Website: crate-barrel
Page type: review-order
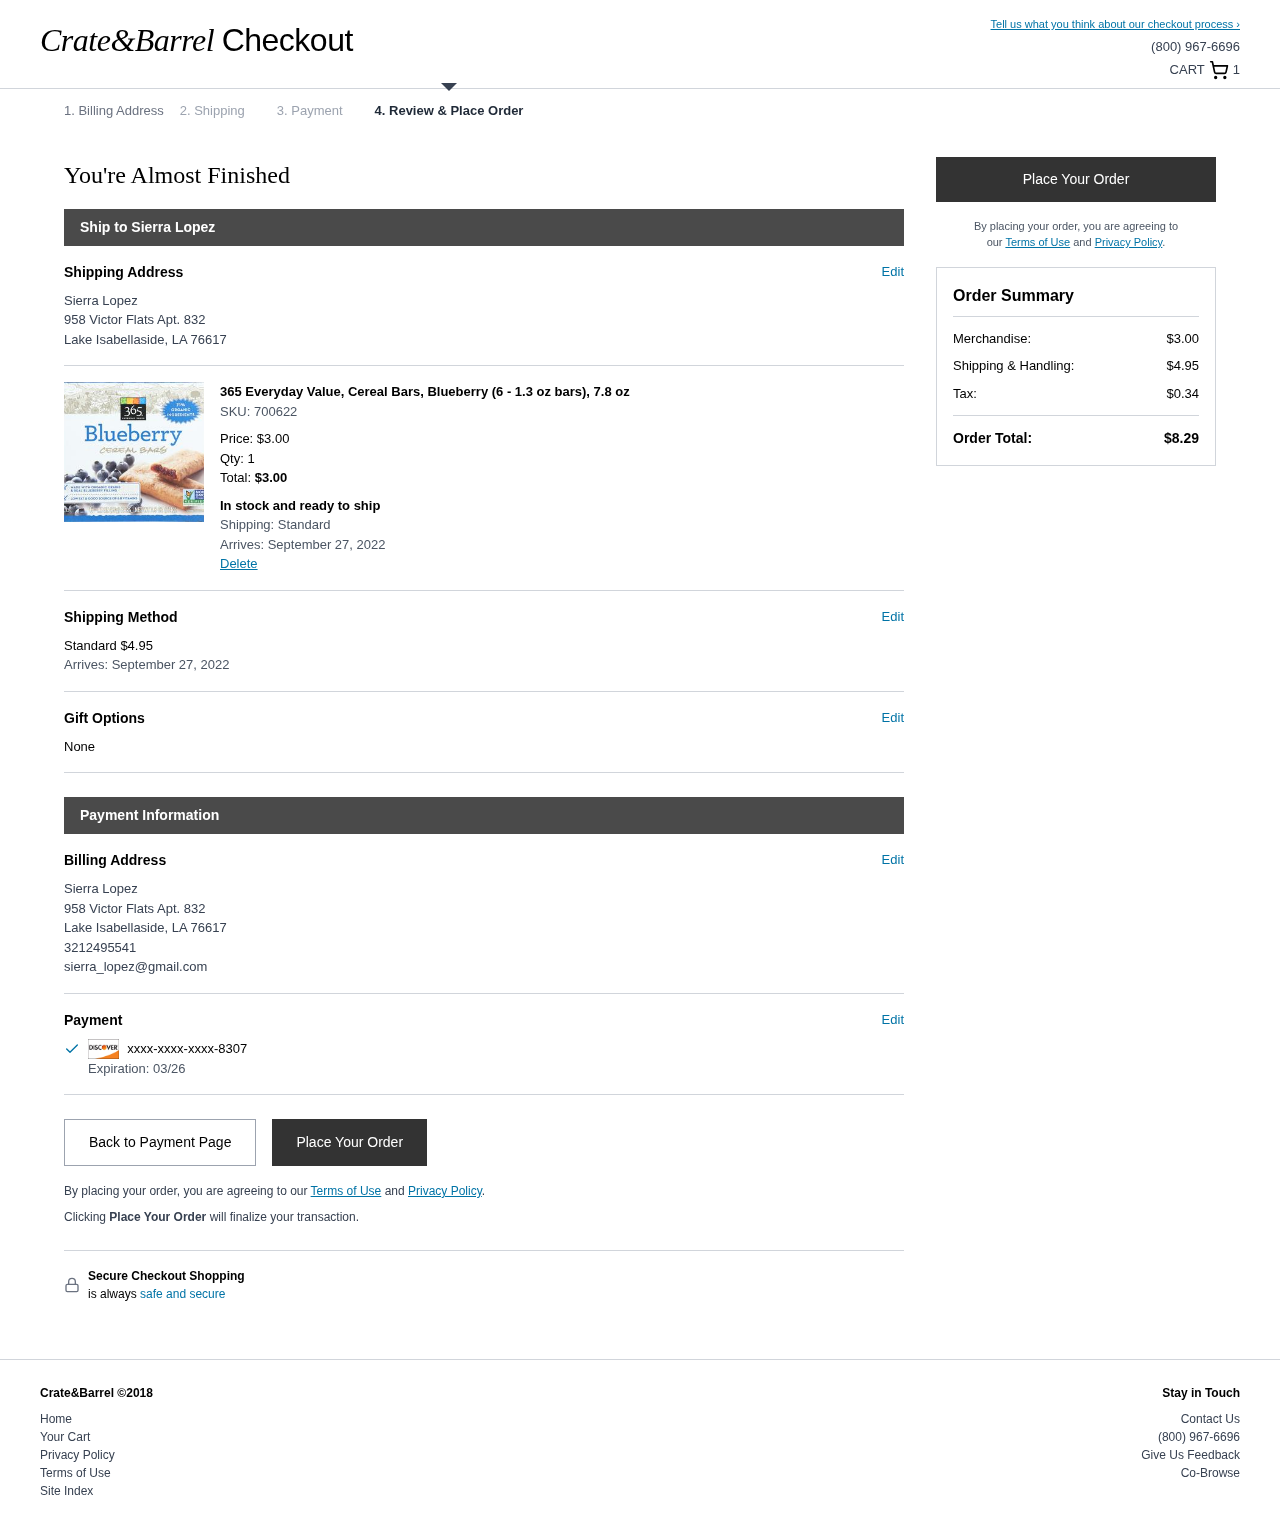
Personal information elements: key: PII_CARD_EXPIRY
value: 03/26
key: PII_CARD_LAST4
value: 8307
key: PII_EMAIL
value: sierra_lopez@gmail.com
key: PII_FULLNAME
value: Sierra Lopez
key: PII_PHONE
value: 3212495541
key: PII_STREET
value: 958 Victor Flats Apt. 832
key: PII_FULLNAME2
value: Sierra Lopez
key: PII_CITY2
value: Lake Isabellaside
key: PII_STATE_ABBR2
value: LA
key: PII_POSTCODE
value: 76617
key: PII_POSTCODE_FULL
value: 76617
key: PII_POSTCODE_NUMERIC
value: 76617
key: PII_FULLNAME3
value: Sierra Lopez
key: PII_CITY3
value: Lake Isabellaside
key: PII_STATE_ABBR3
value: LA
Product elements: key: PRODUCT1_NAME
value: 365 Everyday Value, Cereal Bars, Blueberry (6 - 1.3 oz bars), 7.8 oz
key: PRODUCT1_PRICE
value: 3
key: PRODUCT1_QUANTITY
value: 1
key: PRODUCT1_SKU
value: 700622
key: PRODUCT1_TOTAL
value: $3.00
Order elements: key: ORDER_NUM_ITEMS
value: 1
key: ORDER_DELIVERY_DATE
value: September 27, 2022
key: ORDER_SHIPPING_COST
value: $4.95
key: ORDER_DELIVERY_DATE2
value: September 27, 2022
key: ORDER_SUBTOTAL
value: $3.00
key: ORDER_SHIPPING_COST2
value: $4.95
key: ORDER_TAX
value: $0.34
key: ORDER_TOTAL
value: $8.29